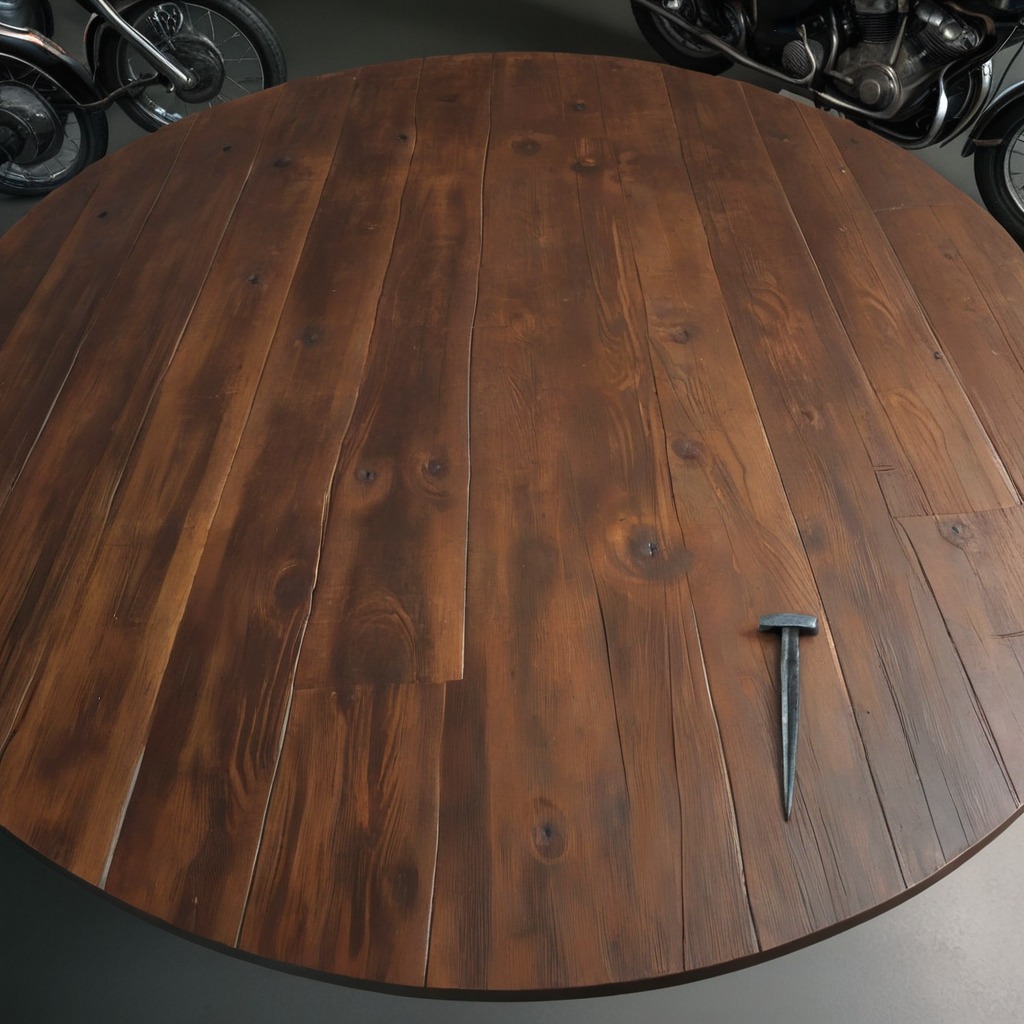
An iron nail is lying on the oil-spilled wooden table in a vintage motorcycle garage.